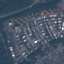
Land use / land cover class: Residential